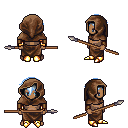
a pixel art fantasy rpg character, male body template, human, dark skin, gold arm armor, robe skirt, white cyan short bangs hairstyle, cloth hood, leather bracers, gold boots, spear, four views (front, back, left, right), 2x2 character sprite sheet, small pixel art, hard edges, no anti-aliasing